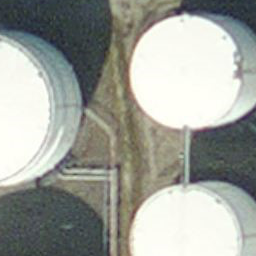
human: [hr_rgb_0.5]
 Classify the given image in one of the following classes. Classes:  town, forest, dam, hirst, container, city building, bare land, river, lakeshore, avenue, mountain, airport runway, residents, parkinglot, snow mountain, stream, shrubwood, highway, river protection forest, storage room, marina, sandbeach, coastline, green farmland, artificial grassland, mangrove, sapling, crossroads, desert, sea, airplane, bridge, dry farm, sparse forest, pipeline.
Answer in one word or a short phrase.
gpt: storage room